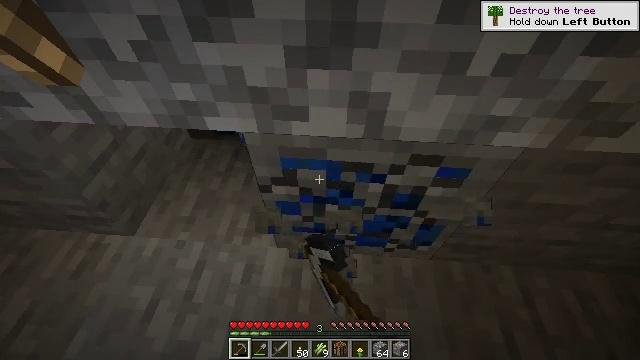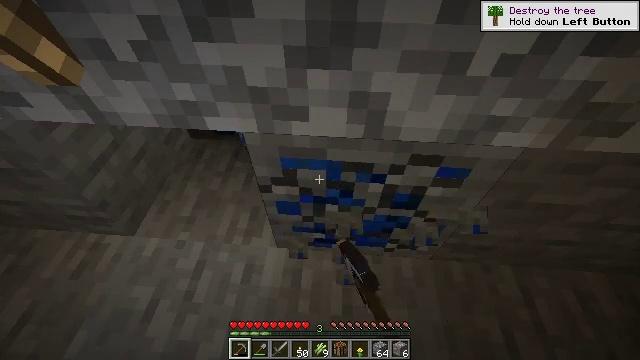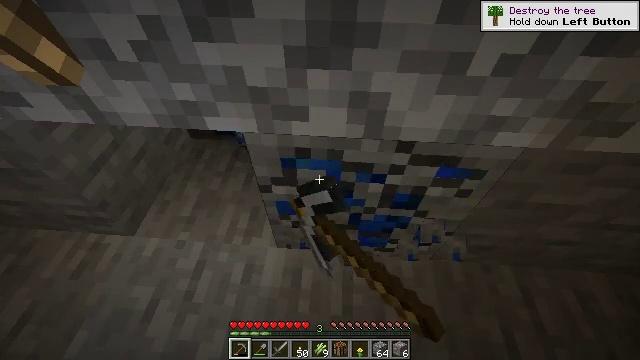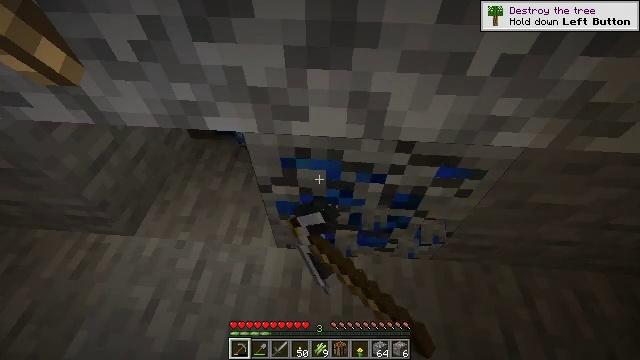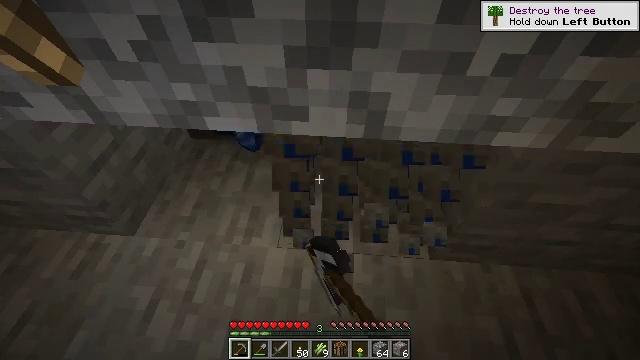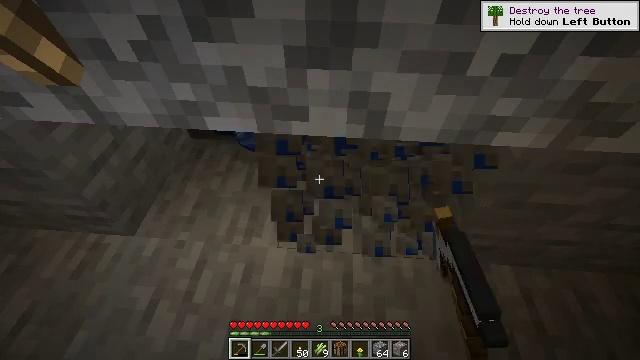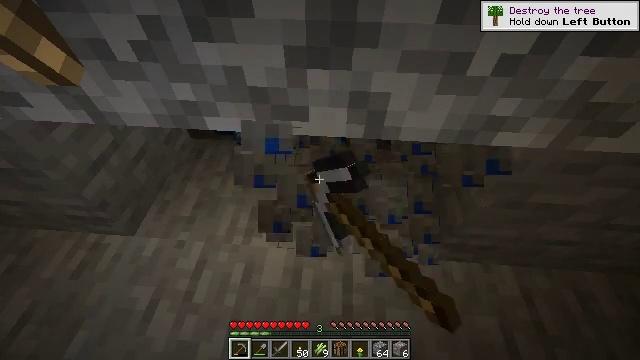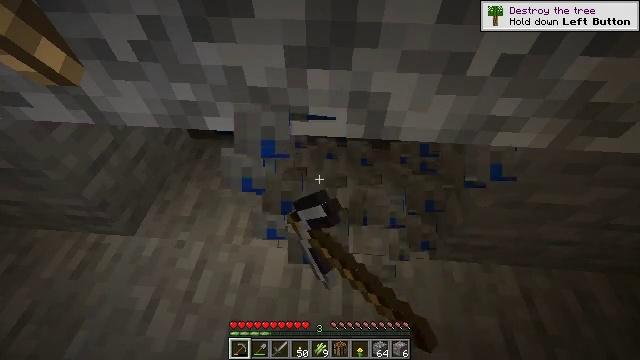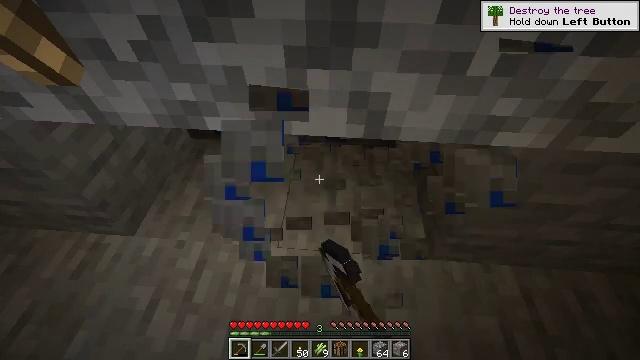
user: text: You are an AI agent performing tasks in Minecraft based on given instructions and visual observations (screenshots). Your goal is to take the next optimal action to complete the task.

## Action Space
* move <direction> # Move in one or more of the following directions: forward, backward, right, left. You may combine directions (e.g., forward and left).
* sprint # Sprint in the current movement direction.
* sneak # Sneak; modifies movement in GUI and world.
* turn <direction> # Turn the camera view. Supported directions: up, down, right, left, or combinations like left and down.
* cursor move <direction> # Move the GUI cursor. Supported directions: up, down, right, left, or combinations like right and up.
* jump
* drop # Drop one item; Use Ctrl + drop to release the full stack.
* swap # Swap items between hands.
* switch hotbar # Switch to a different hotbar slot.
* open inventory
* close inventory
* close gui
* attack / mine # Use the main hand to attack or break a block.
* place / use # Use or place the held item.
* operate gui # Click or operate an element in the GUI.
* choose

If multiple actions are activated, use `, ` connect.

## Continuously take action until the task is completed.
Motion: motion action
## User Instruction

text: Find and gather lapis ore blocks.
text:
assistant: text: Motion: attack / mine
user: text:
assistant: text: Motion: attack / mine
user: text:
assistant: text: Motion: attack / mine
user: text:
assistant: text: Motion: attack / mine
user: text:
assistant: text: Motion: attack / mine
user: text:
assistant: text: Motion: attack / mine
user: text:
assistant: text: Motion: attack / mine
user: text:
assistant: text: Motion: attack / mine
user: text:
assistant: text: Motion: attack / mine